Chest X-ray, PA view. Patient: 64 years old, sex M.
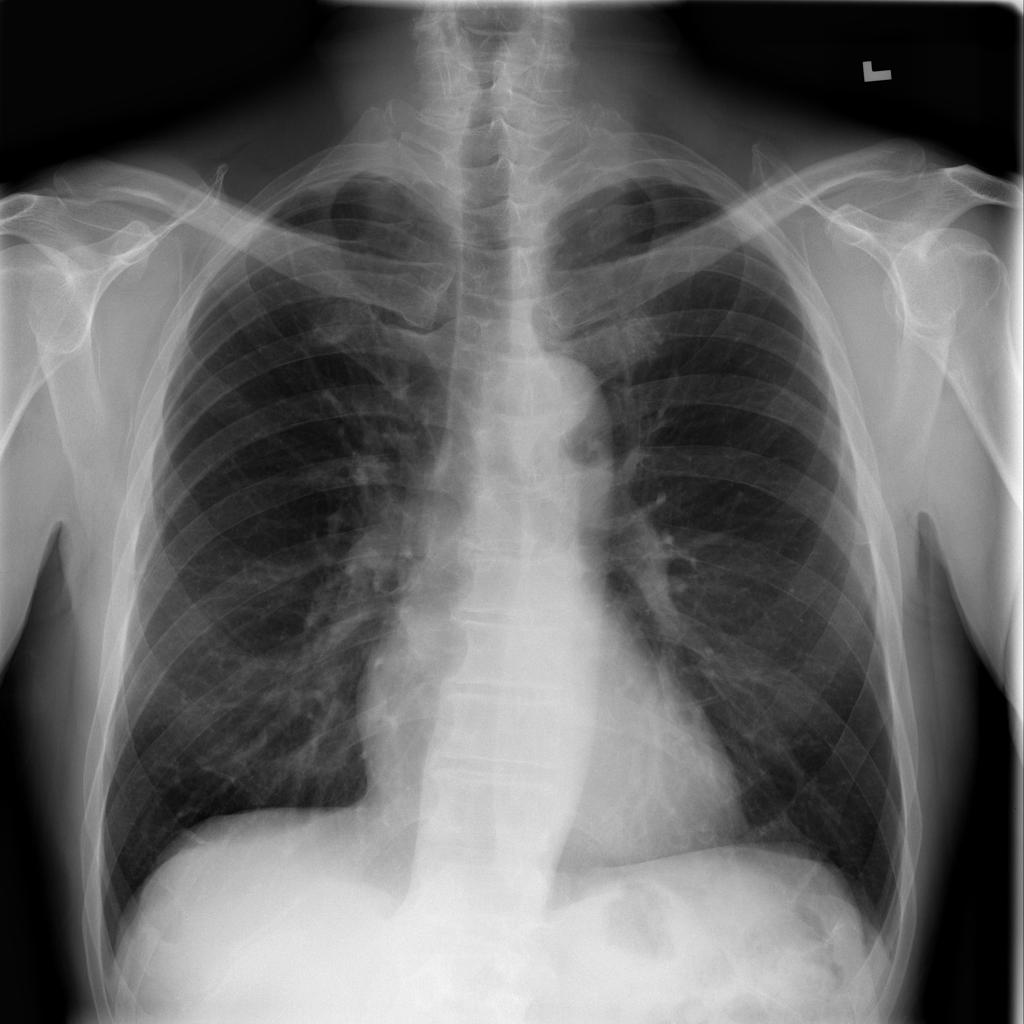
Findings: No Finding